Field crop: maize
Growth stage: 2
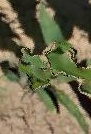
Species: maize